Question: > (3x^2+4xy)dx+(2x^2+2y)dy=0
I solve this equation on paper like that:

The Result must be:
> f(x,y)=x^3+2x^y+y^2=c-c_1
I want to find f(x,y) function in Matlab. I tried to find it using dsolve command.
> dsolve ('(2*x^2+2*y)*dy=-(3x^2+4xy)', 'x')
But it's give wrong result.
Is there another solution method???
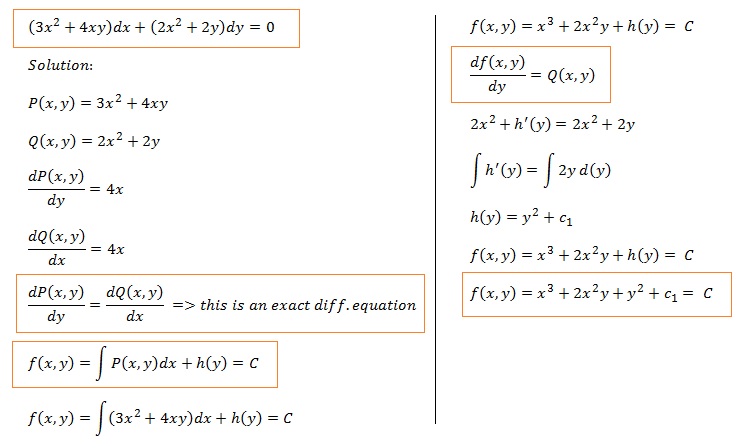
Answer: It's not that MATLAB is wrong, its solving the for y(x) or x(y). Exact differential equations is something we covered in depth at the graduate level (at least for engineers). It's helpful if you explain the math more before posing this as programming question. Without some explanation how f(x,y) is involved would not be clear.
Posed another way (a bit of a conceptual stretch, but I think it shows F is a potential function well) ...

MATLAB will not solve this for you directly. But your result is immediately verifiable when asked in this way since F's involvement is clear.
Note, MATLAB will let you verify symbolically by evaluating diff(f,x) and diff(f,y).
You can get the solution by using MATLAB to .
'''
syms x y c
P = 3*x*x + 4*x*y
Q = 2*x*x + 2*y
f = int(P,x)+subs(int(Q,y),x,0) + c
'''
Output
> f = c + y^2 + x^2*(x + 2*y)
'''
f = int('3*x*x+4*x*y','x') + subs(int('2*x*x+2*y','y'),'x',0) + 'c'
'''